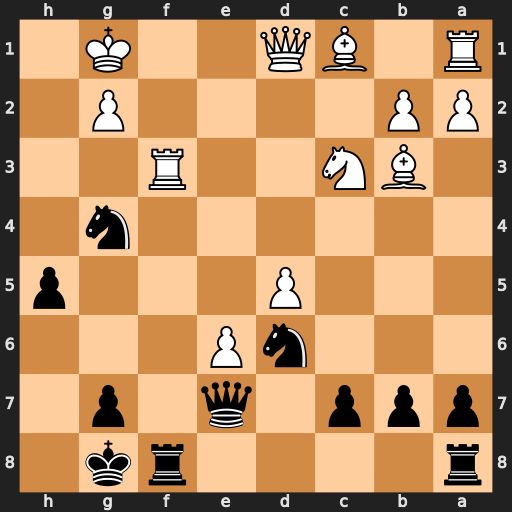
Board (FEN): r4rk1/ppp1q1p1/3nP3/3P3p/6n1/1BN2R2/PP4P1/R1BQ2K1
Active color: b
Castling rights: -
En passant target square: -
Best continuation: Qh4 Bf4 Rxf4